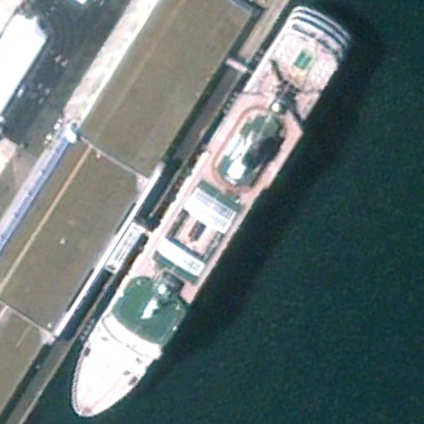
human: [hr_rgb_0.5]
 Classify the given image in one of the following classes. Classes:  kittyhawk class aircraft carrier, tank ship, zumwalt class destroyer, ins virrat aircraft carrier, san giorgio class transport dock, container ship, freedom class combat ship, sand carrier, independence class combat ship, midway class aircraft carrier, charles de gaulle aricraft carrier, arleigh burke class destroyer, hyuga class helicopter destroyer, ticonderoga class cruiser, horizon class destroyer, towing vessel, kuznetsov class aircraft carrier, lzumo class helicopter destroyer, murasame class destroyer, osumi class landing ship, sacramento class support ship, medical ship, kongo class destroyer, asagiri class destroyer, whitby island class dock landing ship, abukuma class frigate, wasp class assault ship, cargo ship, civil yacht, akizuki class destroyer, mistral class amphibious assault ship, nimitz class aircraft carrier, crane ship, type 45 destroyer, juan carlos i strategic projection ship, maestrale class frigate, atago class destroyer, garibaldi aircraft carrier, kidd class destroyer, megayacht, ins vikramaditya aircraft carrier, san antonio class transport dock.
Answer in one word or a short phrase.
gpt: Megayacht